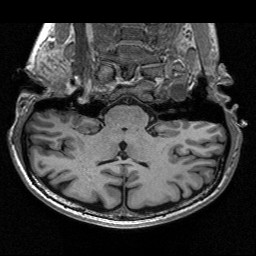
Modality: T1w
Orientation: sagittal
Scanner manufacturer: siemens
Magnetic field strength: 3 T
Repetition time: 2.53 s
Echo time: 0.00267 s